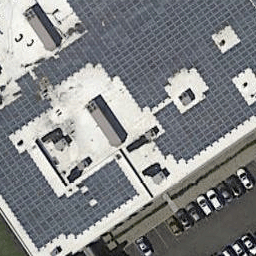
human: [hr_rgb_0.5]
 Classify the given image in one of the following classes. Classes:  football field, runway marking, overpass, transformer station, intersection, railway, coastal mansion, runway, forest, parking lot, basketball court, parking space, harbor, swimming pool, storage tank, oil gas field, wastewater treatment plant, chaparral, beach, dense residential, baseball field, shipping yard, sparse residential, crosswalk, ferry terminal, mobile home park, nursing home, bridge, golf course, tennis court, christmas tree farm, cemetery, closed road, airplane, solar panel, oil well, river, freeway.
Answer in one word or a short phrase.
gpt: solar panel